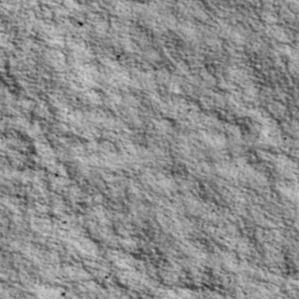
Label: non_frost